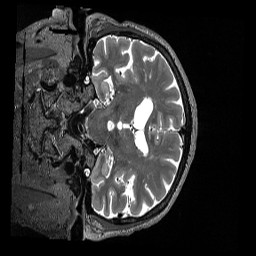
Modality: T2w
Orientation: coronal
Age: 71
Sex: male
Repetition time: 3.2 s
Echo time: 0.563 s